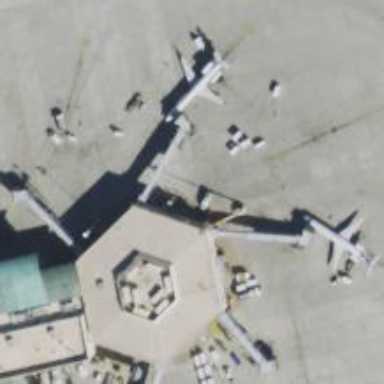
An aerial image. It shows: Airport gate.